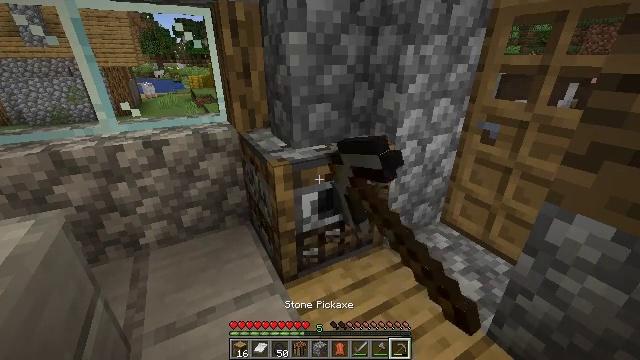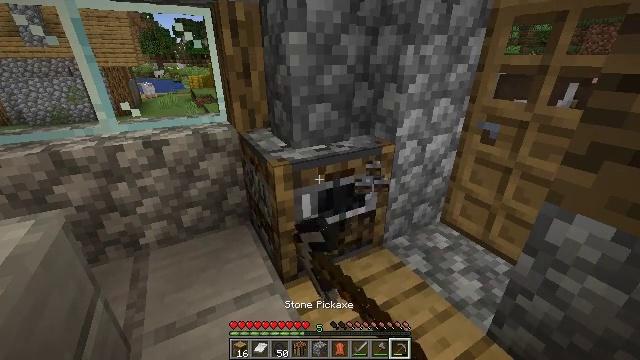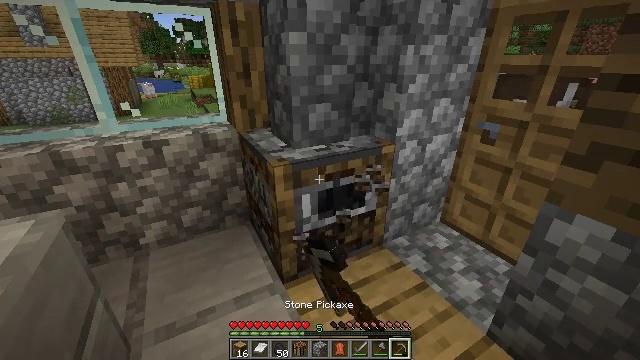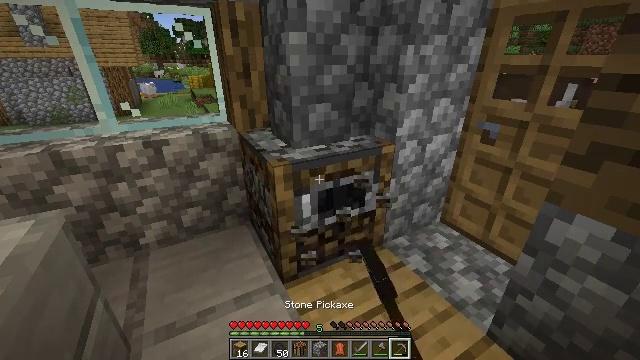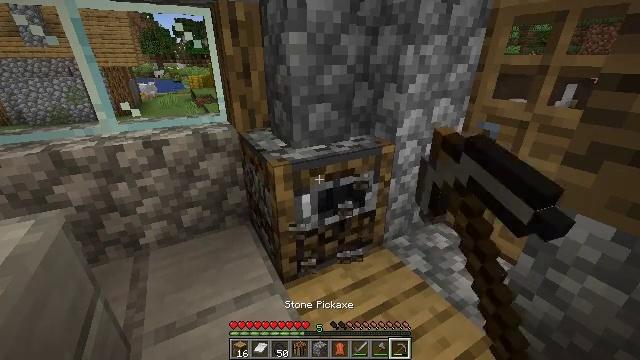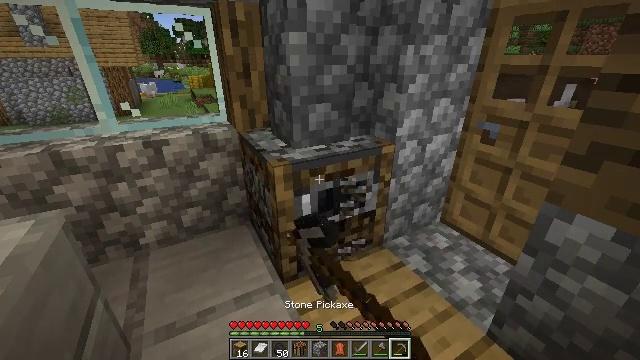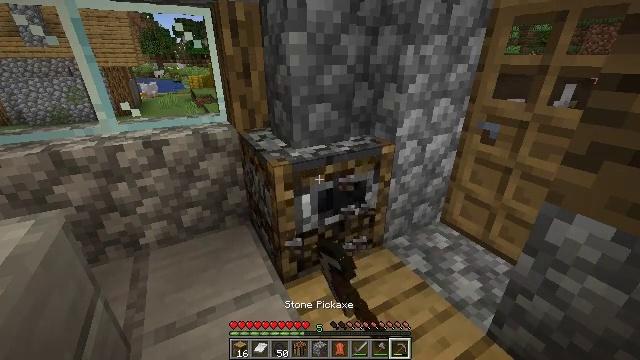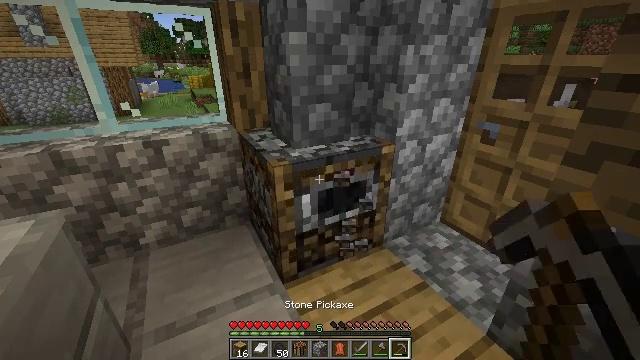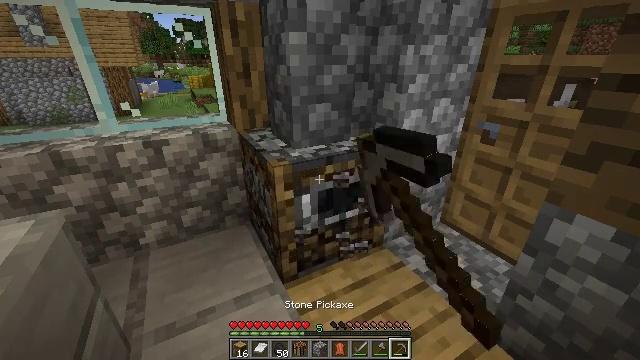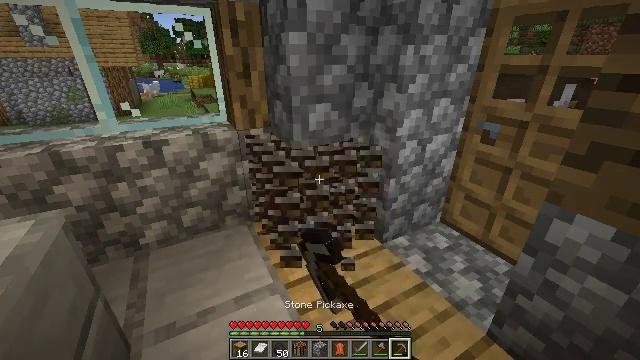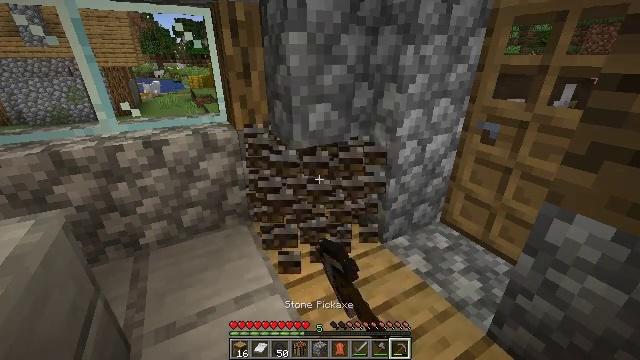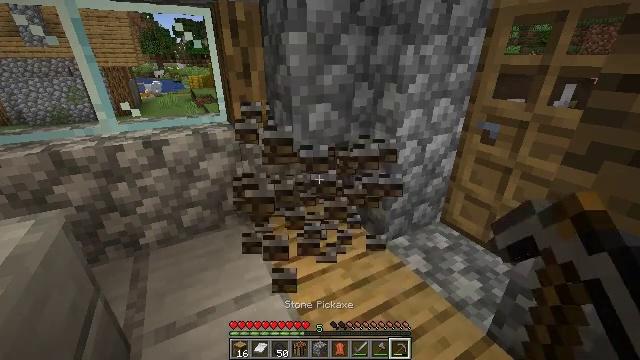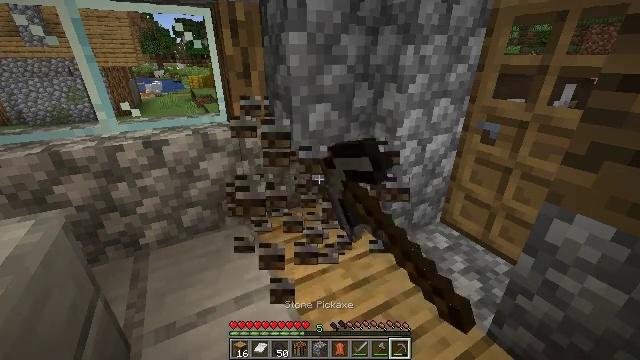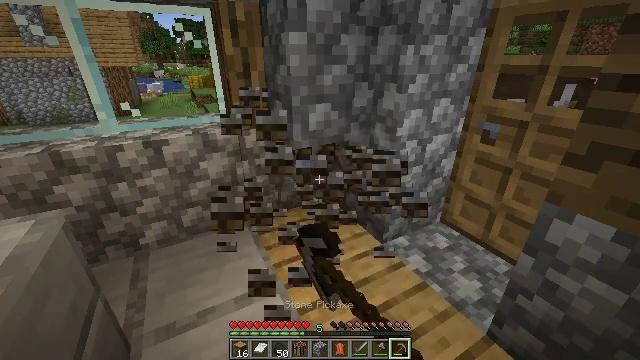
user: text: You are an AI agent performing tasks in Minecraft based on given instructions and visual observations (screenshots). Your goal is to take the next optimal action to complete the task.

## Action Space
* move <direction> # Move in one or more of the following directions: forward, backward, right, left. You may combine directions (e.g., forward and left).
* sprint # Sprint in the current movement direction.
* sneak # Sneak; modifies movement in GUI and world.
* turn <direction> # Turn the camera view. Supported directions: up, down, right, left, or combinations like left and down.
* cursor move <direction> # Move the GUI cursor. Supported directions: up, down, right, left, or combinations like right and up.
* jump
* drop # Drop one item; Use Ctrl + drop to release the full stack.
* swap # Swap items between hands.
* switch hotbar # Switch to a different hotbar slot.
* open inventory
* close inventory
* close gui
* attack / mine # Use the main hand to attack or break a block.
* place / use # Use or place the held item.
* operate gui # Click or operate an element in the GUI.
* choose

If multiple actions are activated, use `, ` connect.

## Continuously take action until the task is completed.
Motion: motion action
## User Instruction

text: Left-click on the smoker to mine it.
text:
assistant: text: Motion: attack / mine
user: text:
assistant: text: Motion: attack / mine
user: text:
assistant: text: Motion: attack / mine
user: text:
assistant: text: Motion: attack / mine
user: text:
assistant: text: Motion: attack / mine
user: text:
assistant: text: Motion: attack / mine
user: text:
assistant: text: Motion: attack / mine
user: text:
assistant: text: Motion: attack / mine
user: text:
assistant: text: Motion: attack / mine
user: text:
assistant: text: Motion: attack / mine
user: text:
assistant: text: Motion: attack / mine
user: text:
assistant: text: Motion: attack / mine
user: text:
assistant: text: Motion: attack / mine
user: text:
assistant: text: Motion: attack / mine